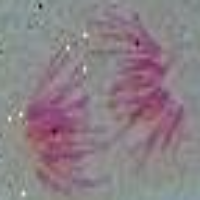
Label: anaphase